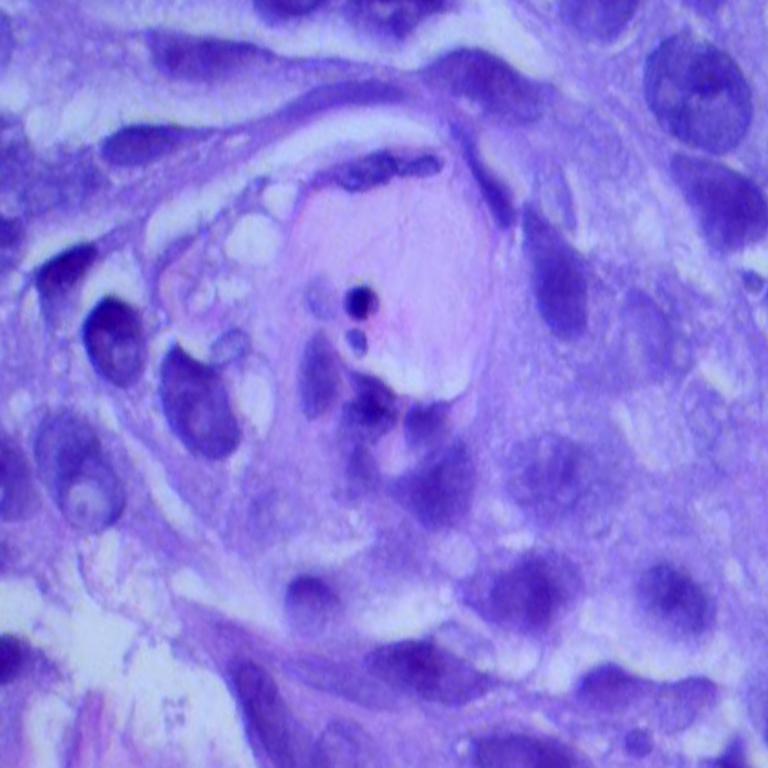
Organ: lung
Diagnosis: squamous carcinomas